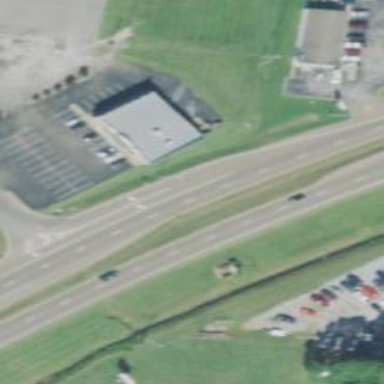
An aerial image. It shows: Asphalt dual carriageway at the trunk highway level.